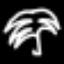
Label: palm tree